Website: bh-photo
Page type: gifting
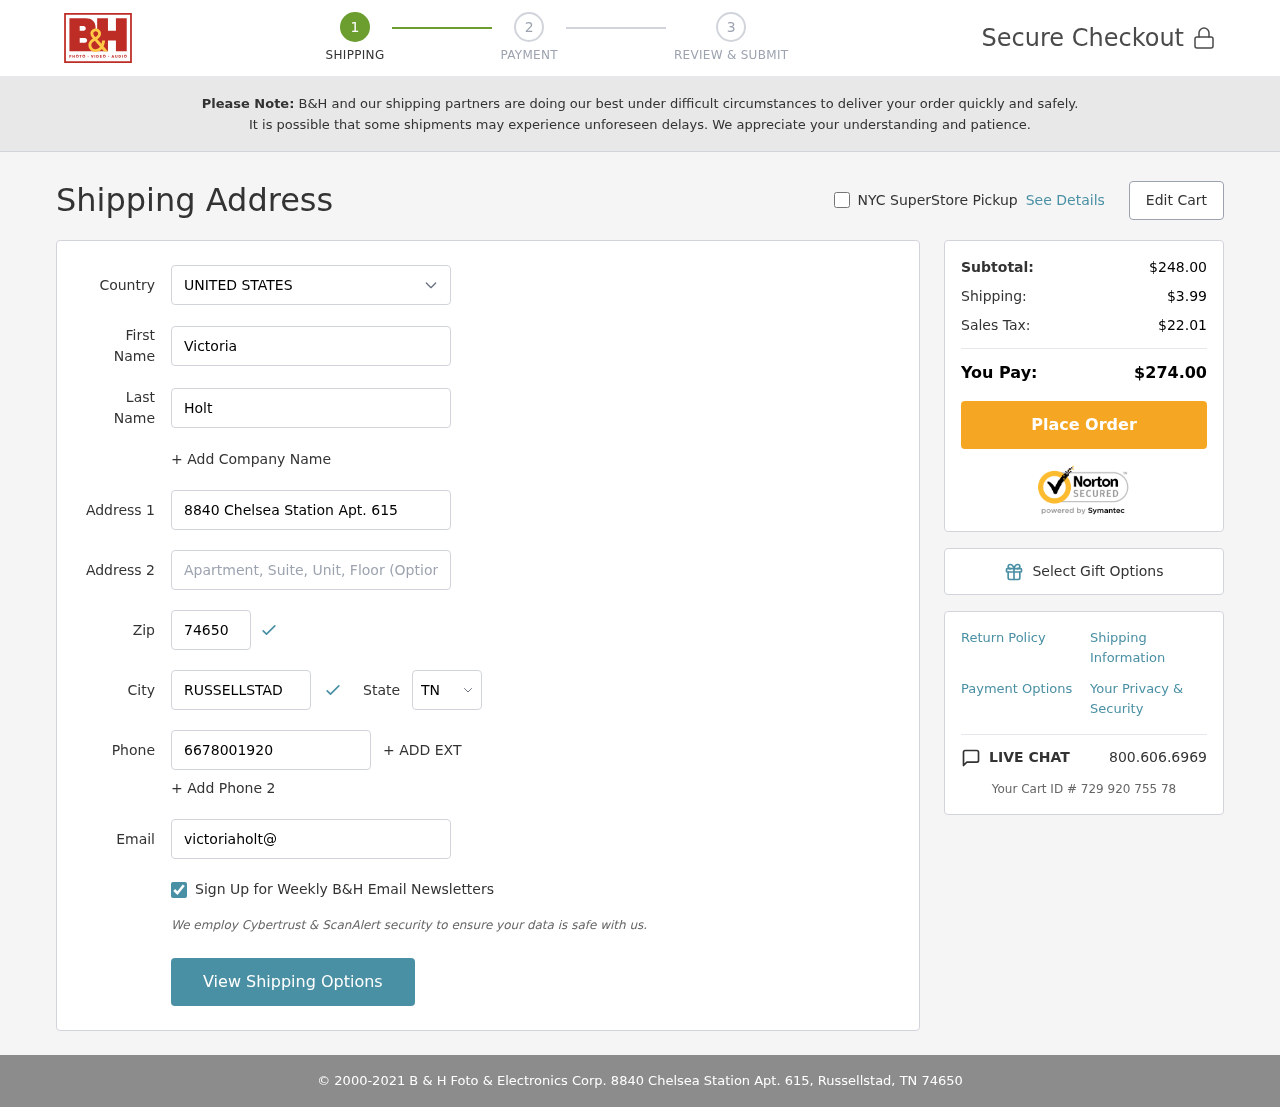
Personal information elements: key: PII_CITY
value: Russellstad
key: PII_COUNTRY
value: United States
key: PII_EMAIL
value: victoriaholt@yahoo.com
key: PII_FIRSTNAME
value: Victoria
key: PII_LASTNAME
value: Holt
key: PII_PHONE
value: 6678001920
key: PII_POSTCODE
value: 74650
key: PII_STATE_ABBR
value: TN
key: PII_STREET
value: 8840 Chelsea Station Apt. 615
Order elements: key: ORDER_SUBTOTAL
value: $248.00
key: ORDER_SHIPPING_COST
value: $3.99
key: ORDER_TAX
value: $22.01
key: ORDER_TOTAL
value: $274.00
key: ORDER_ID
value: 729 920 755 78